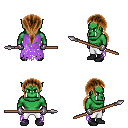
a pixel art fantasy rpg character, male body template, orc, green skin, maroon tattered cape, white pants, brown ponytail hairstyle, metal gloves, black shoes, spear, four views (front, back, left, right), 2x2 character sprite sheet, small pixel art, hard edges, no anti-aliasing